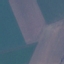
Land use / land cover: AnnualCrop